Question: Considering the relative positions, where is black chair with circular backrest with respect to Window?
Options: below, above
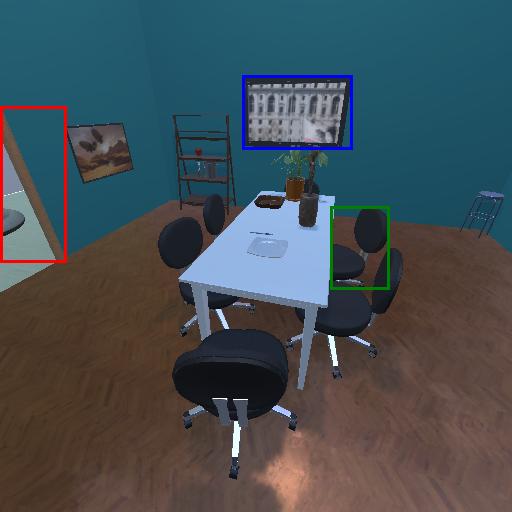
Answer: below